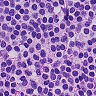
Metastatic tissue present: no